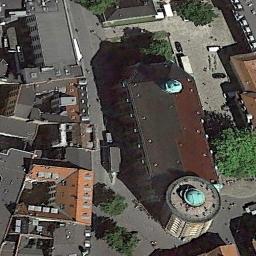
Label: church